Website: slack
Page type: receipt
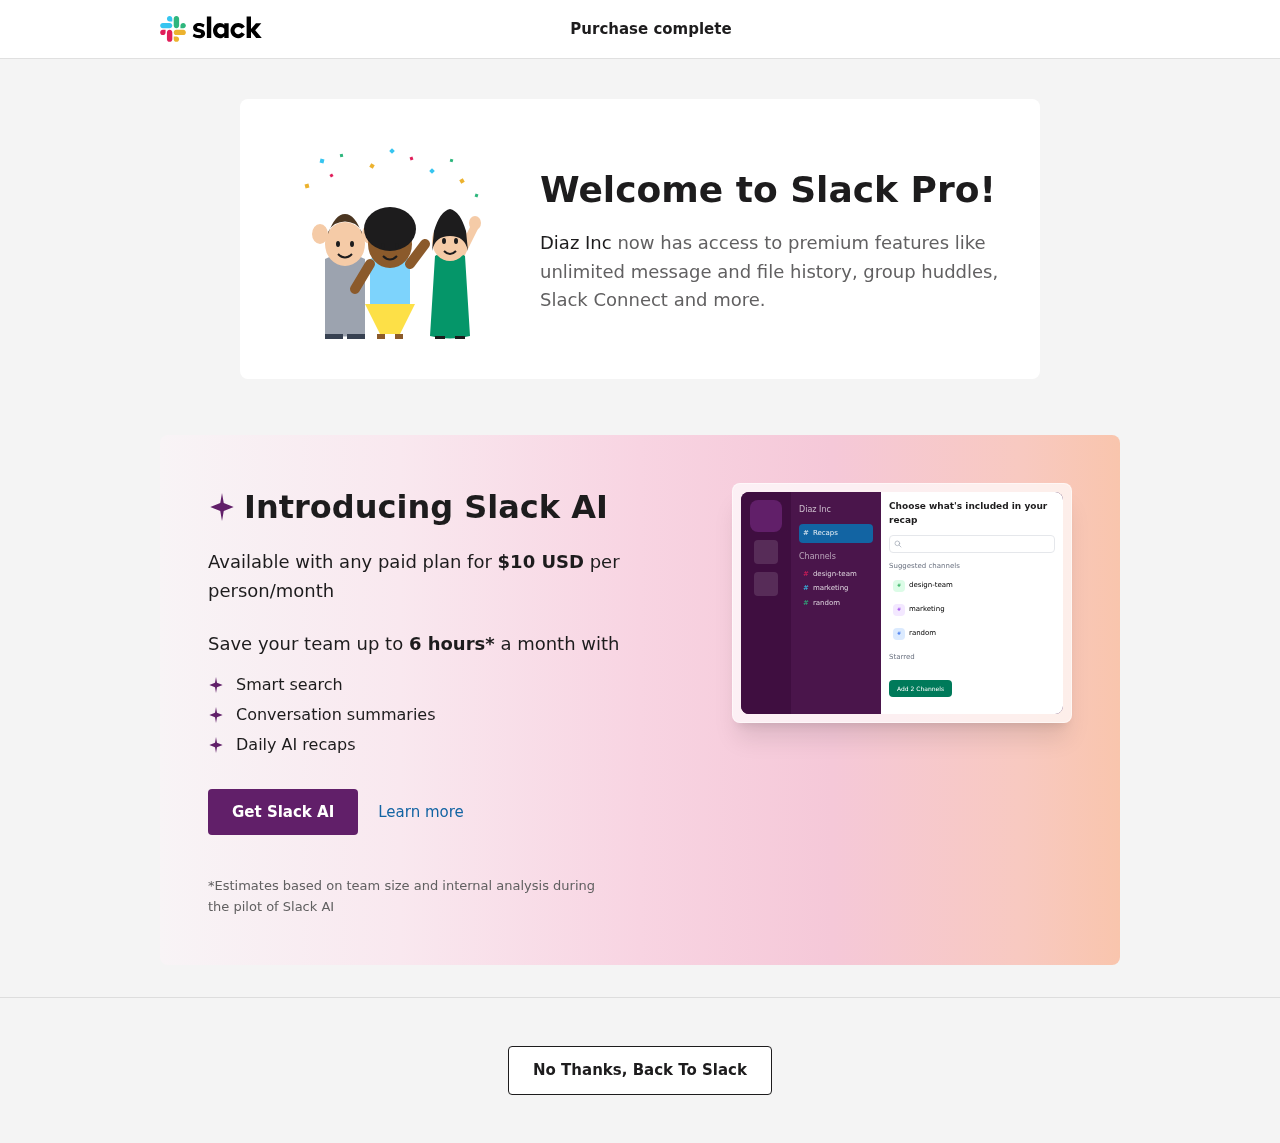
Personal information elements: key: PII_COMPANY
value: Diaz Inc